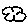
Label: cloud